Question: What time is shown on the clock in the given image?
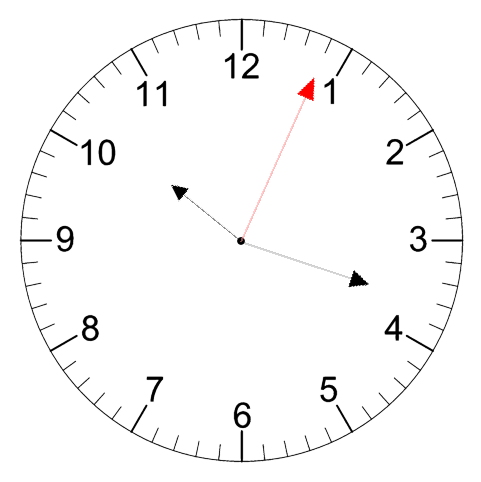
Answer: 10:18:04